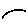
Label: cloud